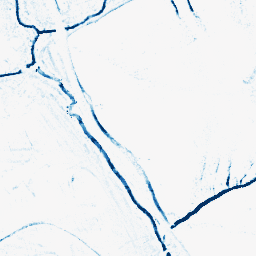
Category: morphological
Decomposition family: morphological_square
Decomposition parameters: operation: closing
size: 5
Upsampling method: bicubic
Upsampling parameters: scale: 8
Upsampling scale: 8